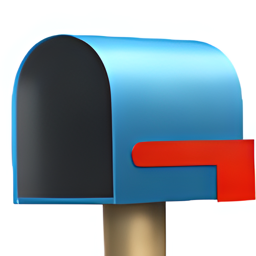
Name: open mailbox with lowered flag
Emoji: 📭
Group: Objects
Sub-group: mail